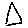
Label: triangle